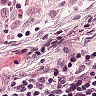
Metastatic tissue present: no